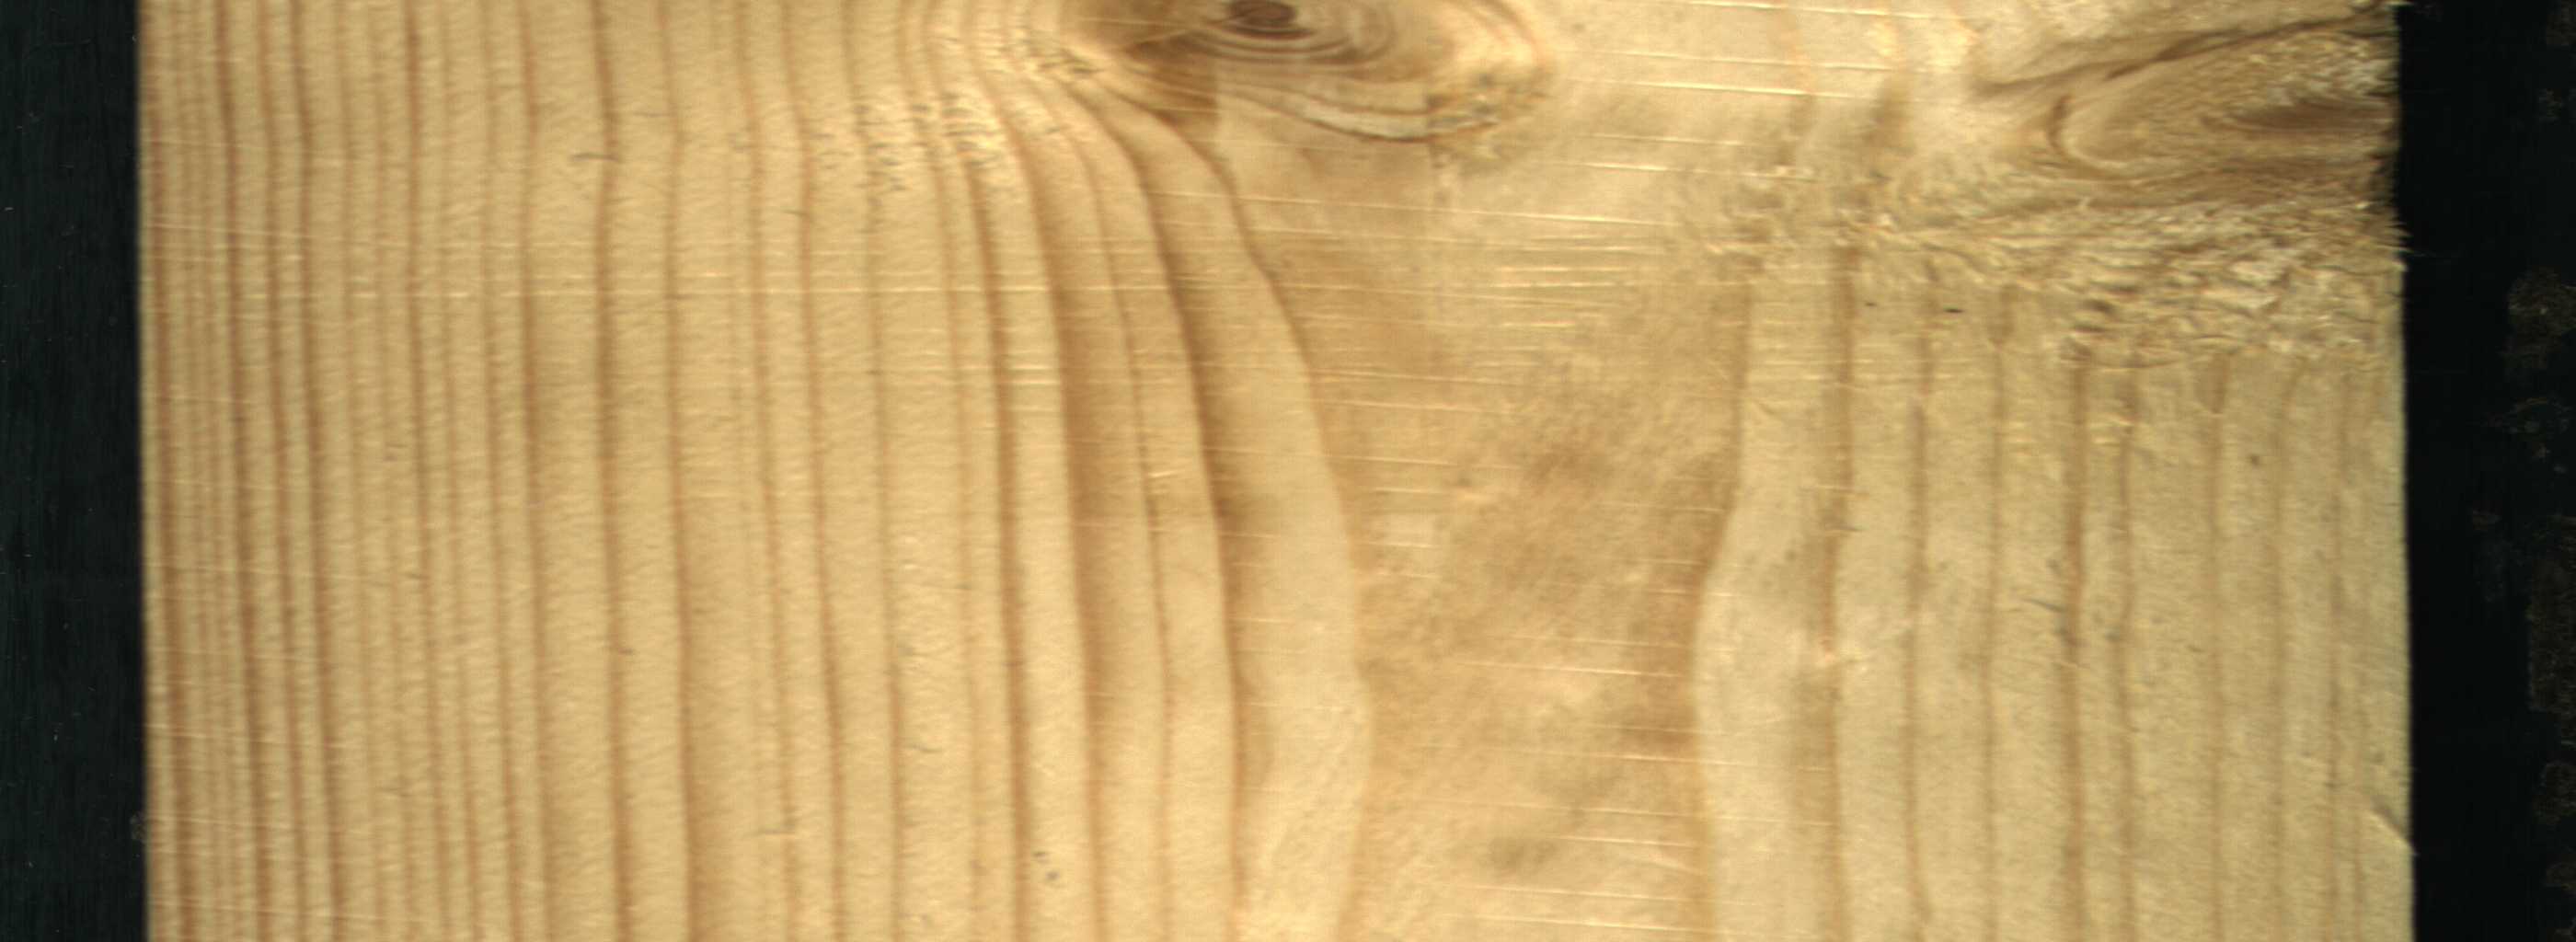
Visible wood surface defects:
Live_Knot
Live_Knot